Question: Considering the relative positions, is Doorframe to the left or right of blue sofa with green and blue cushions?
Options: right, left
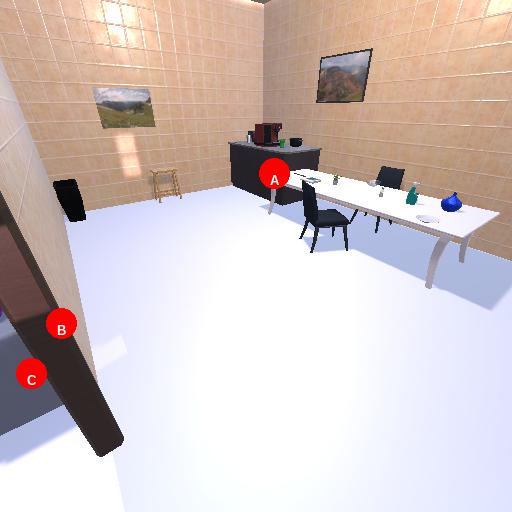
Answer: right